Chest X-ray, AP view. Patient: 6 years old, sex M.
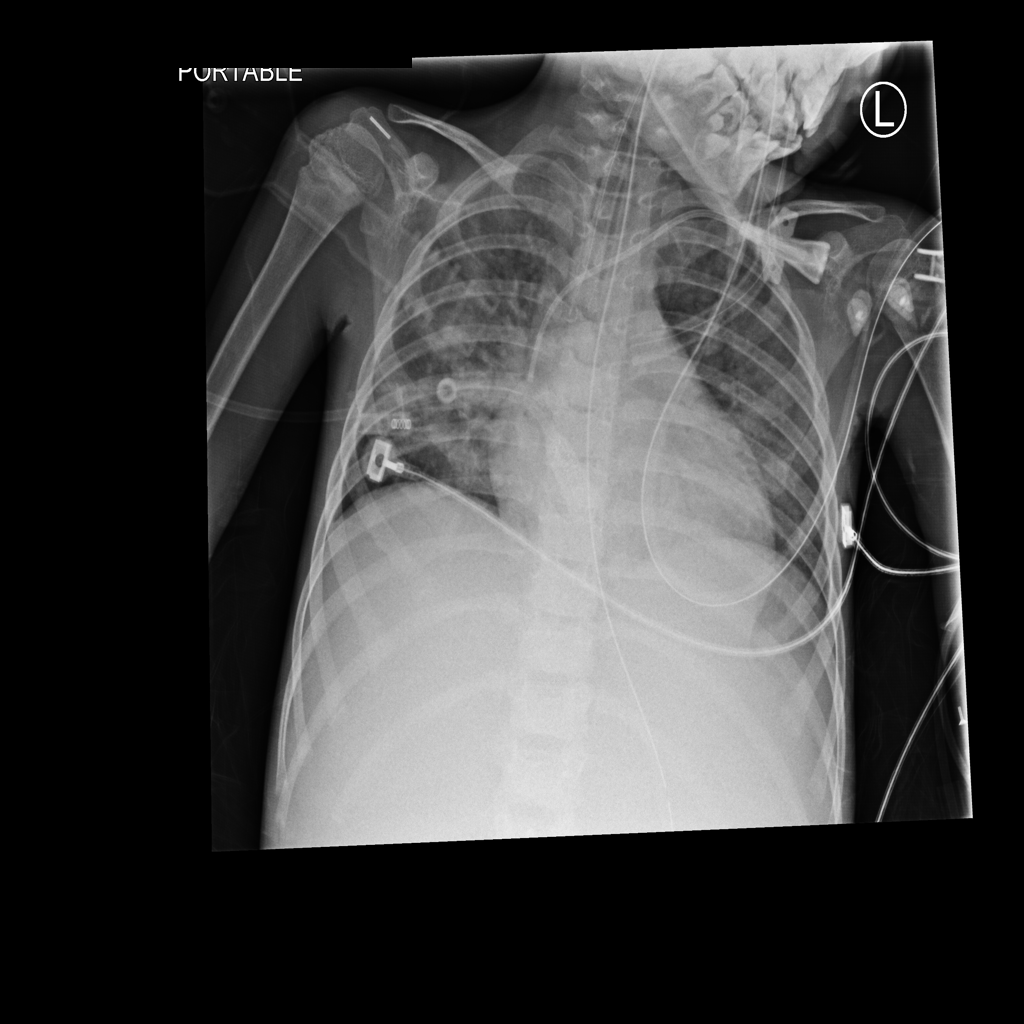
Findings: Infiltration